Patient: sex F, age 68
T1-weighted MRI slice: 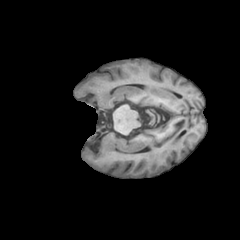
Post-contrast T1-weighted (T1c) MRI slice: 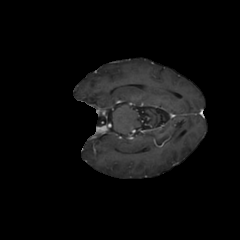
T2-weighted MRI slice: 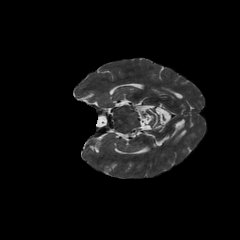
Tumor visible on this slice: no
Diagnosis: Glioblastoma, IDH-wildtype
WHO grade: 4